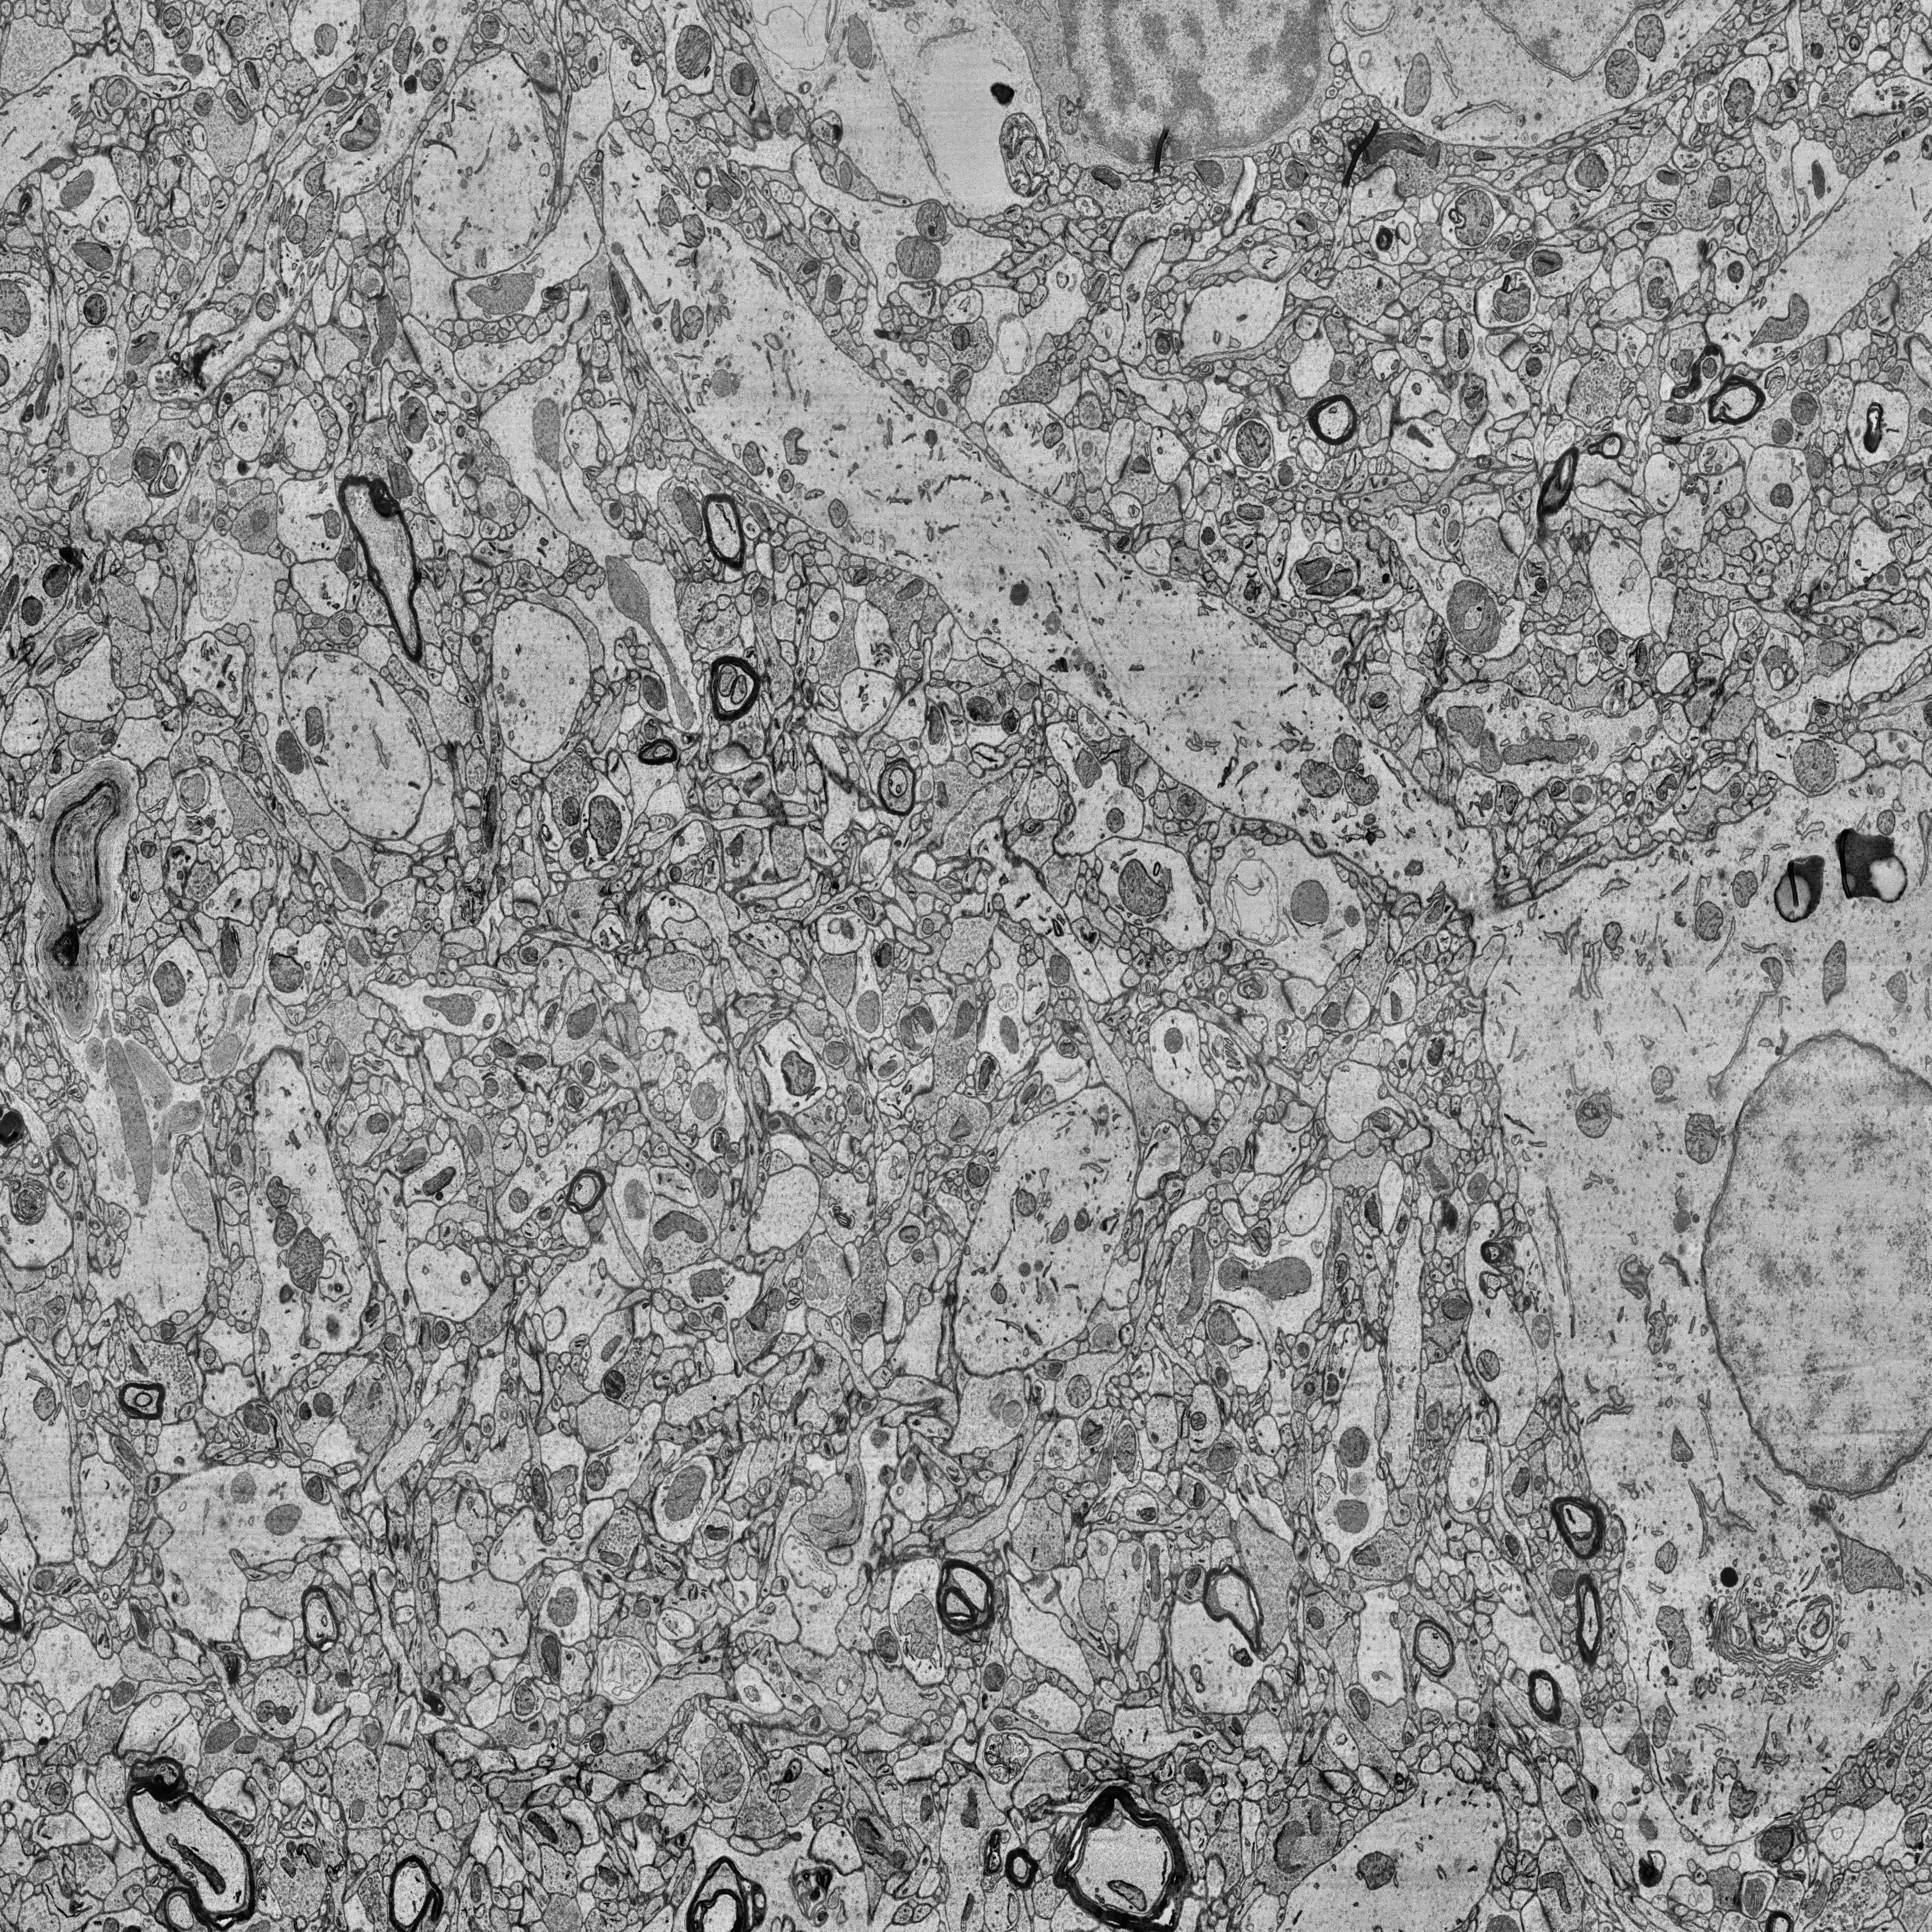
Electron microscopy slice of human cortex tissue
Slice depth (z): 226
Mitochondria instances in slice: 490